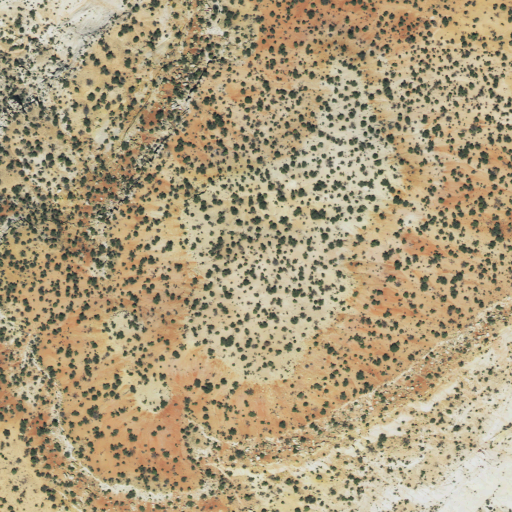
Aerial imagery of mountain in Utah named Durffey Mesa containing shrub and barren land